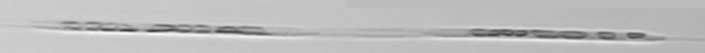
Label: Rhizosolenia